Question: The alpha channel of my sprites are (sometimes) masking other sprites out.
This is what it looks like:

As you can see, it doesn't happen all the time and all of the avatars here use the same texture file.
Has anyone had this problem before?
By the way, I used TexturePacker to export the sprites. Also I am using Cocos2d 2.0 and this is how I initialize it:
'''
CCGLView *glView = [CCGLView viewWithFrame:[window_ bounds] pixelFormat:kEAGLColorFormatRGBA8 depthFormat:GL_DEPTH_COMPONENT24_OES preserveBackbuffer:NO sharegroup:nil multiSampling:NO numberOfSamples:0];
[director_ setProjection:kCCDirectorProjection2D];
[CCTexture2D setDefaultAlphaPixelFormat:kCCTexture2DPixelFormat_RGBA4444];
[CCTexture2D PVRImagesHavePremultipliedAlpha:YES];
'''
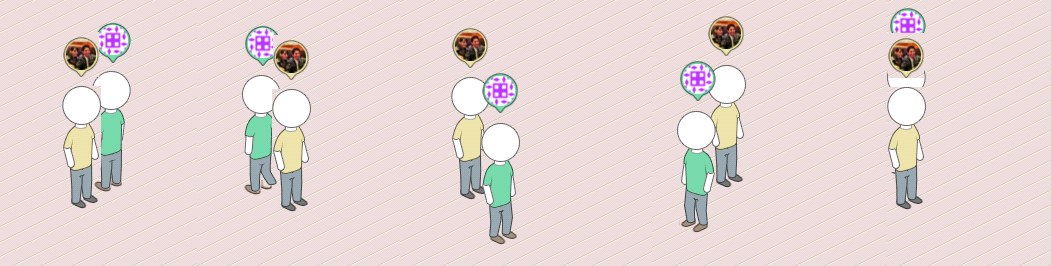
Answer: after trying a lot of different things, I found that what makes it work is simply setting the shader program on the node:
'node.shaderProgram = [[CCShaderCache sharedShaderCache] programForKey:kCCShader_PositionTextureColorAlphaTest];'